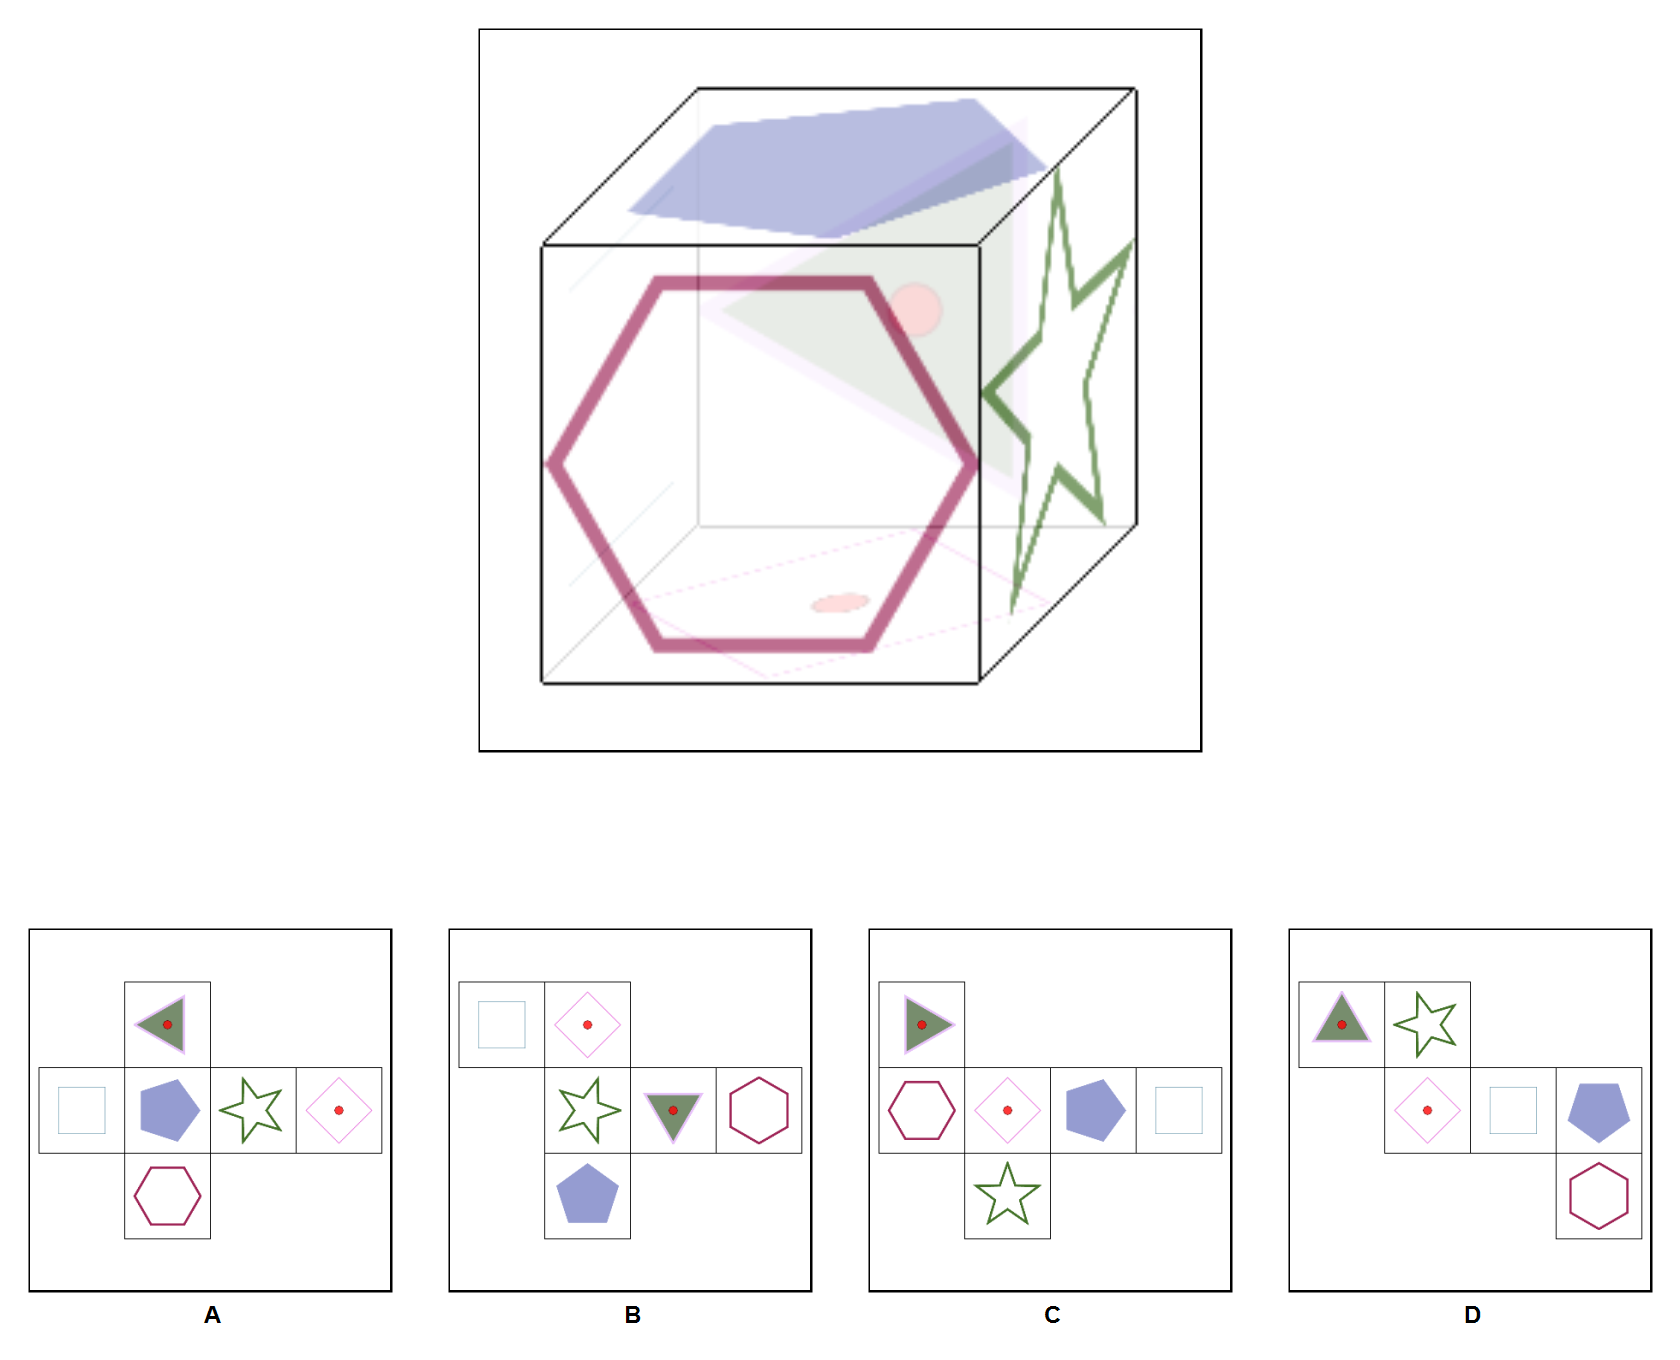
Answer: A